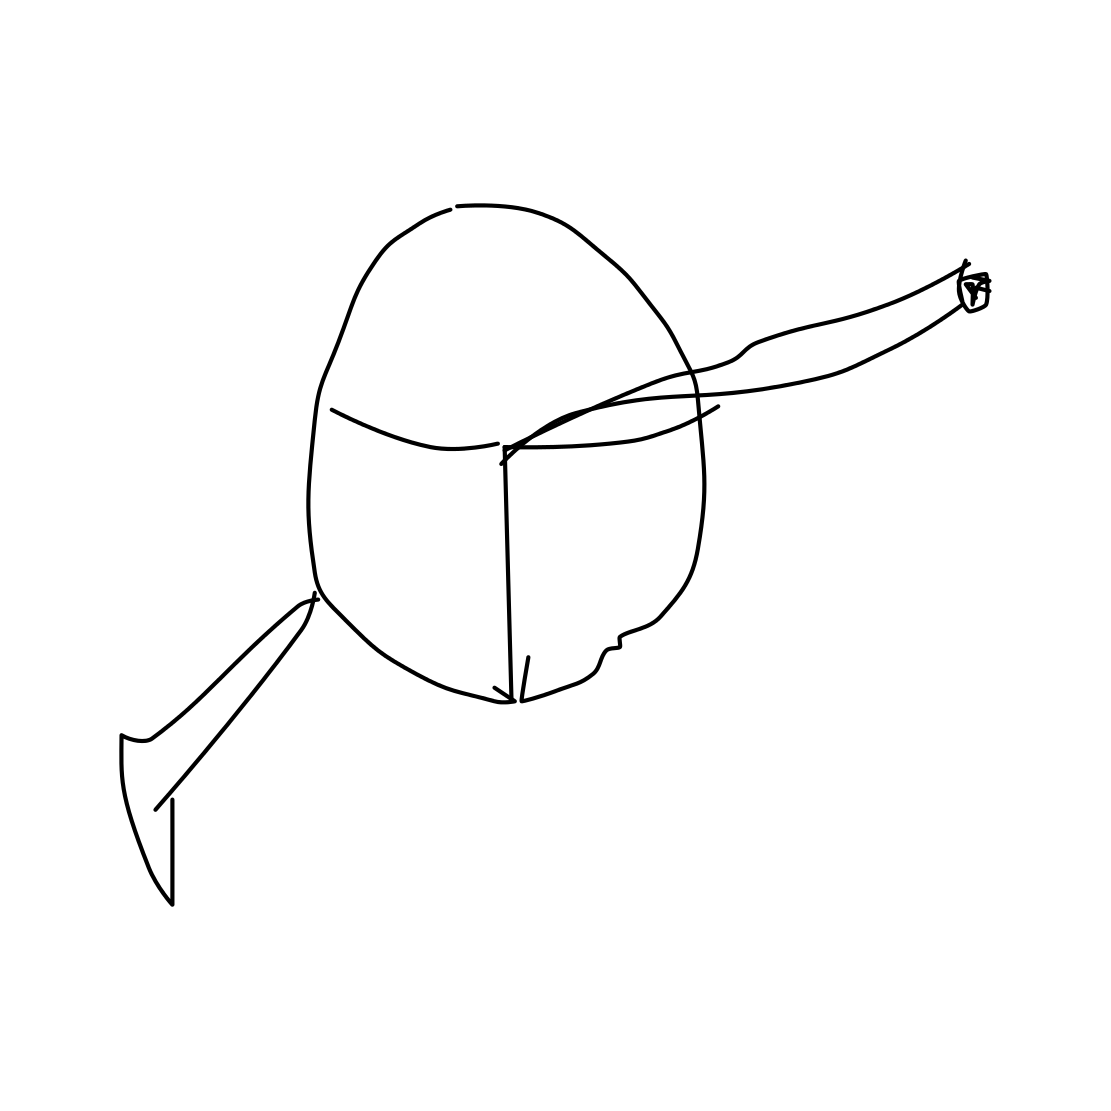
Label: satellite dish